Question: I am trying to print out the following columns 'isbn', 'title', 'fName', 'surname', and 'quantity', but since there are multiple orders the data prints out for each order instead of just having a number for the amount of orders. How do I do this?

'''
SELECT book.isbn, book.title, author.fName, author.surname, orders.quantity
FROM book, author, orders
WHERE orders.bookID = book.isbn
ORDER BY book.isbn DESC;
'''
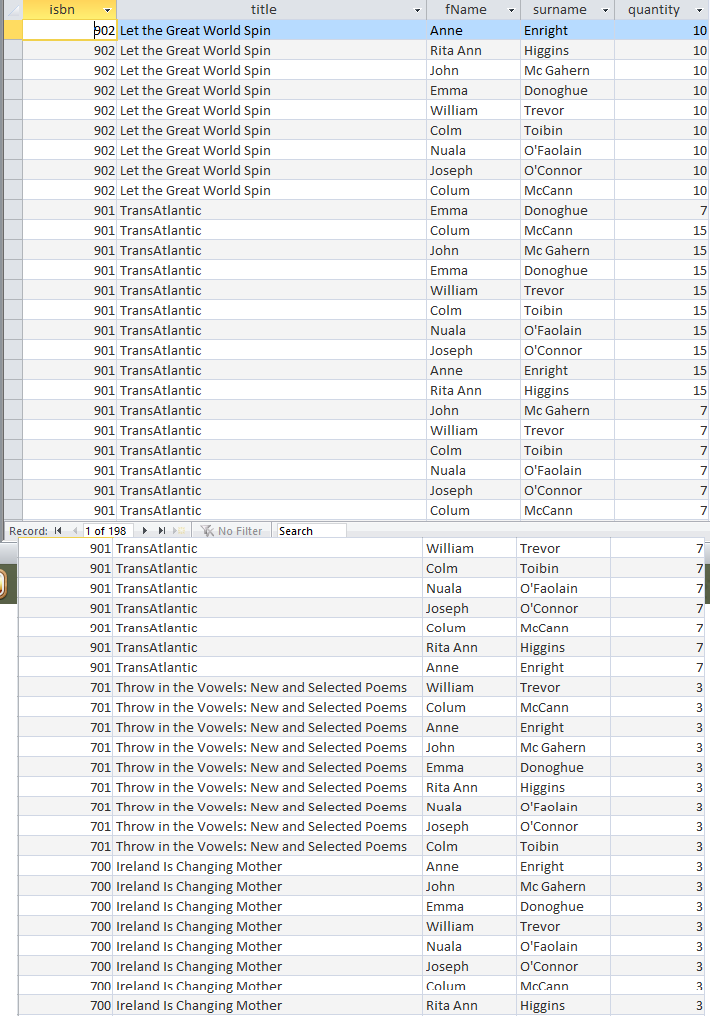
Answer: You need a 'GROUP BY' clause. I'd also suggest adding explicit joins (and removing the now superfluous 'WHERE' clause):
'''
SELECT book.isbn, book.title, author.fName, author.surname, SUM(orders.quantity) AS TotalOrders
FROM (book INNER JOIN author ON book.authorID = author.authorID)
INNER JOIN orders ON book.isbn = orders.bookID
GROUP BY book.isbn, book.title, author.fName, author.surname
ORDER BY book.isbn DESC
'''